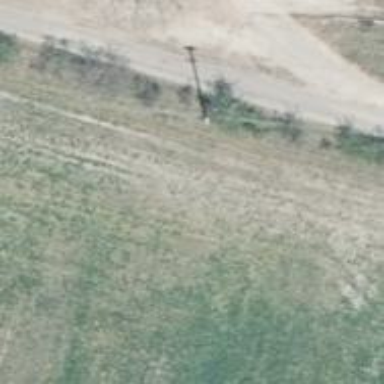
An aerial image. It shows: Power pole.